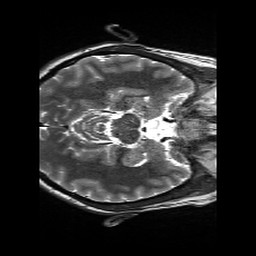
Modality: T2w
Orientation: axial
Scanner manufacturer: siemens
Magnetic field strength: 3 T
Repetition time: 13.52 s
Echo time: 0.088 s